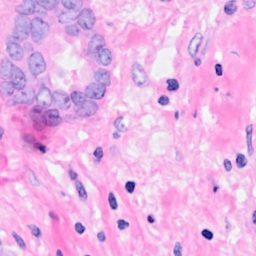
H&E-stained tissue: Breast